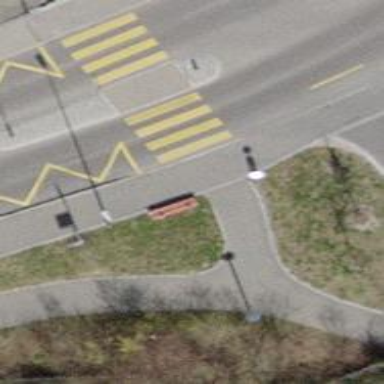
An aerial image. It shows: Red bench.